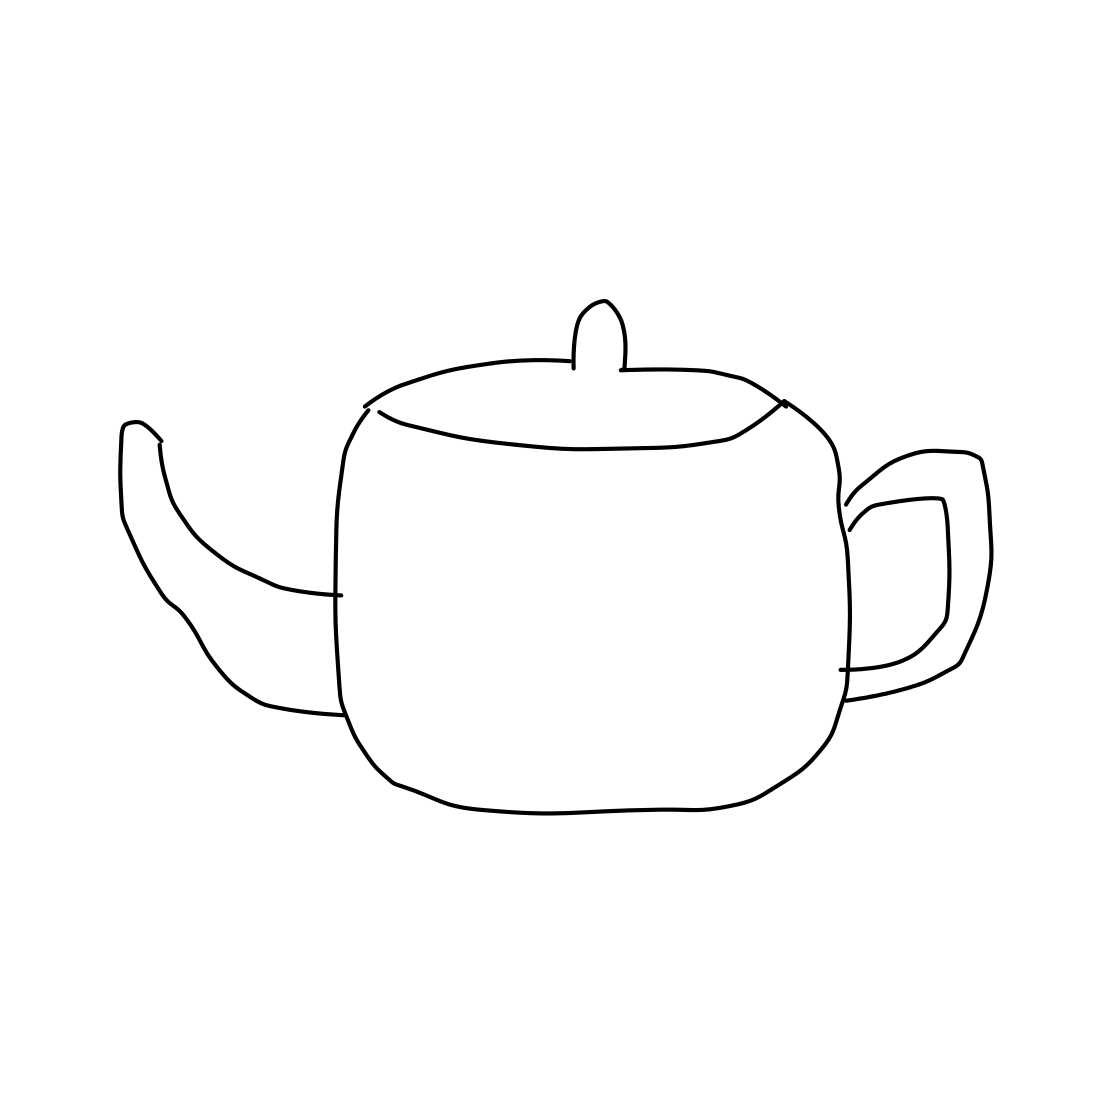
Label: teapot